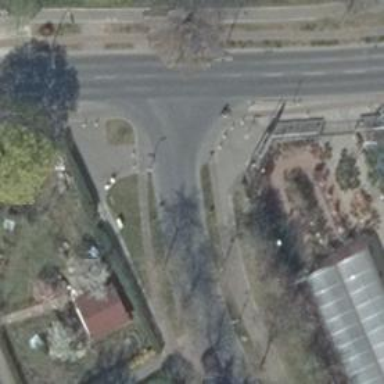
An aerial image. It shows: Residential road with asphalt surface and cycle track.